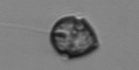
Label: Dinophyceae